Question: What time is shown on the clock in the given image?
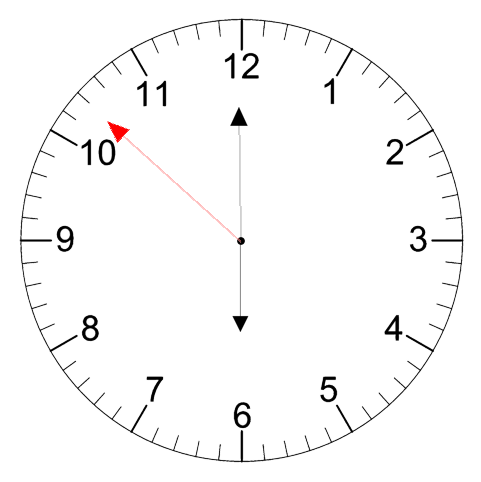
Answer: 05:59:52